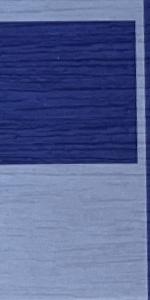
Label: Empty